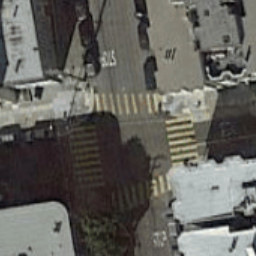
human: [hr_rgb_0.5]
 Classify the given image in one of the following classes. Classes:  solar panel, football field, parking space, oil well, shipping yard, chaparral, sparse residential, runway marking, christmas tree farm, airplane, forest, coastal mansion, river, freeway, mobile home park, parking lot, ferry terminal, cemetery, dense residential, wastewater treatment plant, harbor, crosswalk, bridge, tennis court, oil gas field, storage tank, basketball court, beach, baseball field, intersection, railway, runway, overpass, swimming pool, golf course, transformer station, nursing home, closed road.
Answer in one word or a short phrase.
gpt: crosswalk